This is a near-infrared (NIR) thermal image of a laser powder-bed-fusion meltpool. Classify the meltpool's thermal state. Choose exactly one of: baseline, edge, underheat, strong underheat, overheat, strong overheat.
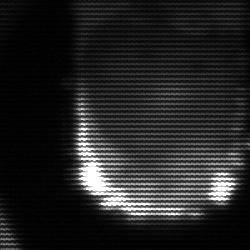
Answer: baseline